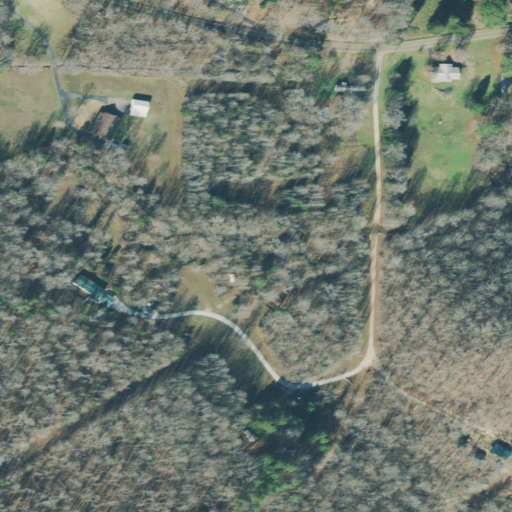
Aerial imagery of valley in Tennessee named Strickland Hollow containing deciduous forest, open development, pasture, mixed forest, grassland, medium intensity development, and low intensity development